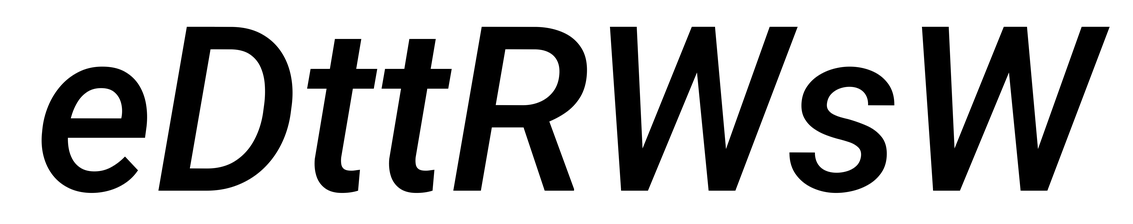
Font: Roboto-Italic_Medium_Italic